七年级 · 度量几何学
已知 $\angle \mathrm{AOD}=40^{\circ}$, 射线 $\mathrm{OC}$ 从 $\mathrm{OD}$ 出发, 绕点 $\mathrm{O}$ 以 $20^{\circ}$ 秒的速度逆时针旋转, 旋转时间为 $\mathrm{t}$ 秒.射线 $\mathrm{OE} 、 \mathrm{OF}$ 分别平分 $\angle \mathrm{AOC} 、 \angle \mathrm{AOD}$.

图(1)

图(2)

备用图

(1) 如图(1): 如果 $\mathrm{t}=4$ 秒, 求 $\angle \mathrm{EOA}$ 的度数;

(2) 如图(1): 若射线 $\mathrm{OC}$ 旋转时间为 $\mathrm{t}(\mathrm{t} \leq 7)$ 秒, 求 $\angle \mathrm{EOF}$ 的度数 (用含 $\mathrm{t}$ 的代数式表示);

（3）若射线 $\mathrm{OC}$ 从 $\mathrm{OD}$ 出发时，射线 $\mathrm{OB}$ 也同时从 $\mathrm{OA}$ 出发, 绕点 $\mathrm{O}$ 以 $60^{\circ}$ 秒的速度逆时针旋转, 射线 $\mathrm{OC} 、 \mathrm{OB}$ 在旋转过程中 $(\mathrm{t} \leq 3), \angle C O E=\frac{1}{2} \angle B O E$ 请你借助图(2)与备用图进行分析后,

(i) 求此时 $\mathrm{t}$ 的值;

(ii) $\frac{\angle E O F}{\angle B O C}$ 求的值.
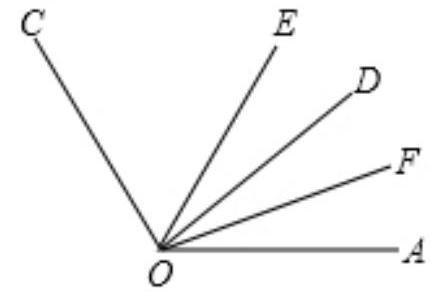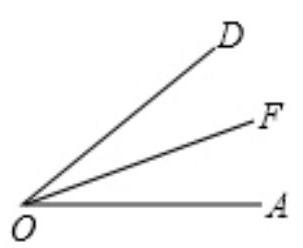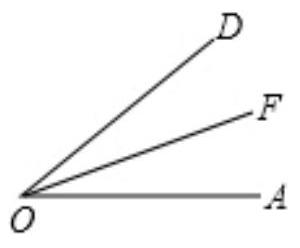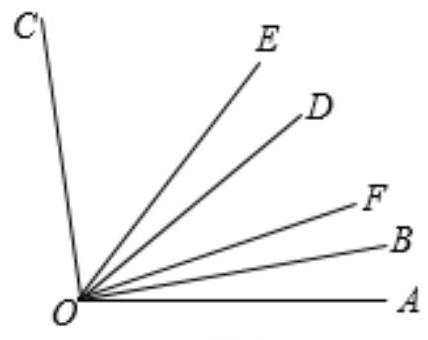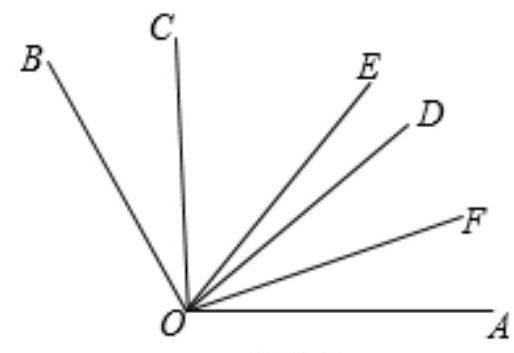
答案: ) 解：如图 (1), 根据题意, 得

$\angle \mathrm{DOC}=4 \times 20^{\circ}=80^{\circ}$

$\therefore \angle \mathrm{AOC}=\angle \mathrm{AOD}+\angle \mathrm{DOC}=40^{\circ}+80^{\circ}=120^{\circ}$,

$\because$ 射线 $\mathrm{OE}$ 平分 $\angle \mathrm{AOC}$,

$\therefore \quad \angle E O A=\frac{1}{2} \angle A O C=60^{\circ}$

答: $\angle \mathrm{EOA}$ 的度数为 $60^{\circ}$

（2）解：根据题意, 得

$\angle \mathrm{COD}=(20 \mathrm{t}) \circ$

$\therefore \angle \mathrm{AOC}=(40+20 \mathrm{t})^{\circ}$

$\because$ 射线 $O E 、 O F$ 分别平分 $\angle A O C 、 \angle A O D$,

$\therefore \angle E O A=\frac{1}{2} \angle A O C=\frac{1}{2}(40+20 t)^{\circ}=(20+10 t)^{\circ}$

$\angle \mathrm{AOF}=20^{\circ}$,
$\therefore \angle \mathrm{EOF}=\angle \mathrm{AOE}-\angle \mathrm{AOF}=(10 \mathrm{t})^{\circ}$,

答: $\angle \mathrm{EOF}$ 的度数为 $(10 t)^{\circ}$.

(3) 解: (i) 如图当射线 $\mathrm{OB}$ 在 $\mathrm{OE}$ 右边时,

图(2

$\angle C O E=\angle A O E=\frac{1}{2} \angle A O C=\frac{1}{2}(40+20 t)^{\circ}=(20+10 t)^{\circ}$,

$\angle \mathrm{BOE}=\angle \mathrm{AOE}-\angle \mathrm{AOB}=(20+10 \mathrm{t}-60 \mathrm{t})^{\circ}=(-50 \mathrm{t}+20)^{\circ}$,

$\because$ 根据题意: $10 \mathrm{t}+20=\frac{1}{2} \times(-50 \mathrm{t}+20)$,

解得 $\mathrm{t}=-\frac{2}{7}$ (舍去),

当射线 $\mathrm{OB}$ 在 $\mathrm{OE}$ 的左边时,

备用图

$\angle C O E=\angle A O E=\frac{1}{2} \angle A O C=\frac{1}{2}(40+20 t)^{\circ}=(20+10 t)^{\circ}$,

$\angle \mathrm{BOE}=\angle \mathrm{AOB}-\angle \mathrm{AOE}=(50 \mathrm{t}-20)^{\circ}$,

$\because$ 由题意得: $10 t+20=\frac{1}{2} \times(50 t-20)$,

解得: $\mathrm{t}=2$

(ii) 当 $\mathrm{t}=2 \mathrm{~S}, \angle \mathrm{EOF}=20^{\circ}, \angle \mathrm{BOC}=\angle \mathrm{BOE}-\angle \mathrm{COE}=40^{\circ}$,

$\therefore \frac{\angle E O F}{\angle B O C}=\frac{1}{2}$